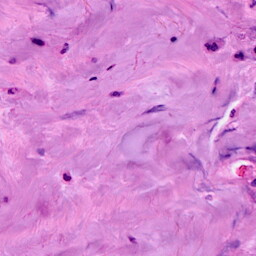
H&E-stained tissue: Breast